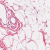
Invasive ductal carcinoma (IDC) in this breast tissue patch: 0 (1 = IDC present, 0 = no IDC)